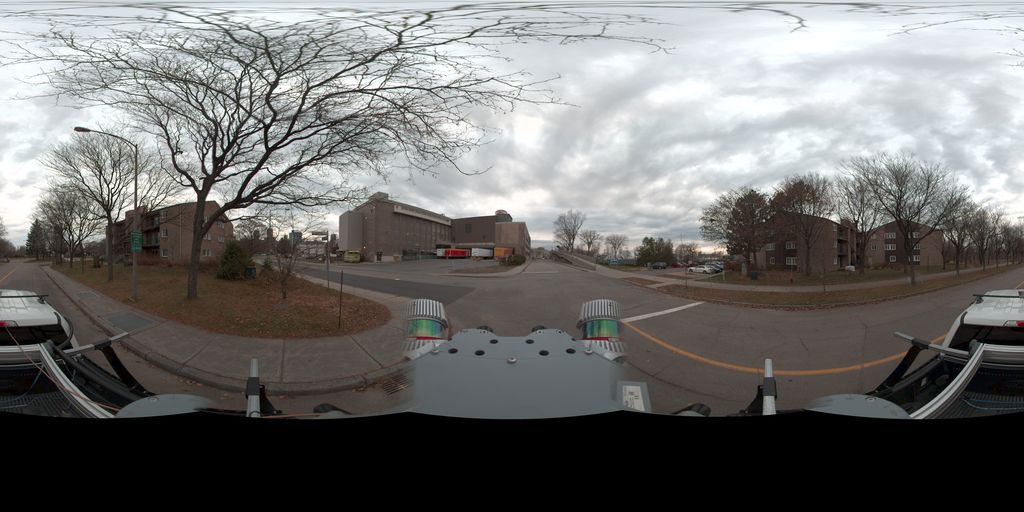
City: quebec_city